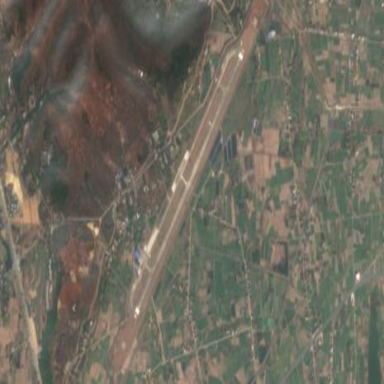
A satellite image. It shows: Military airfield located within aerodrome.